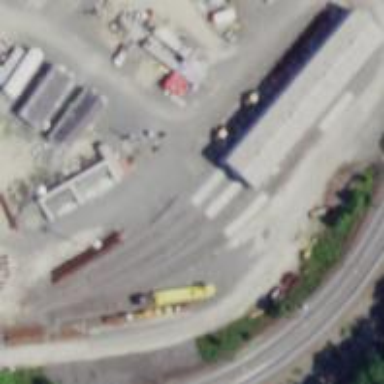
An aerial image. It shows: Building passage tunnel electrified for rail service in yard.